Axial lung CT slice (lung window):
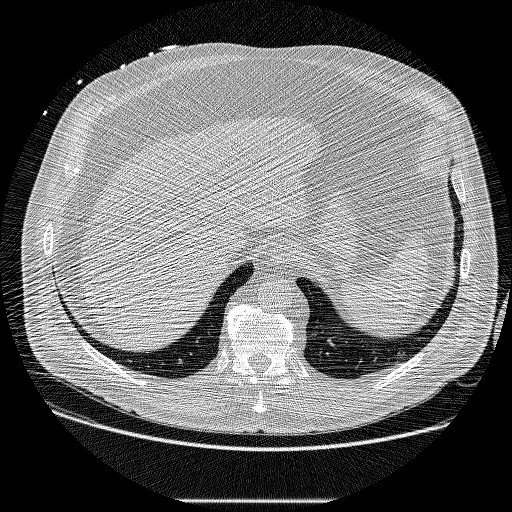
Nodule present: no